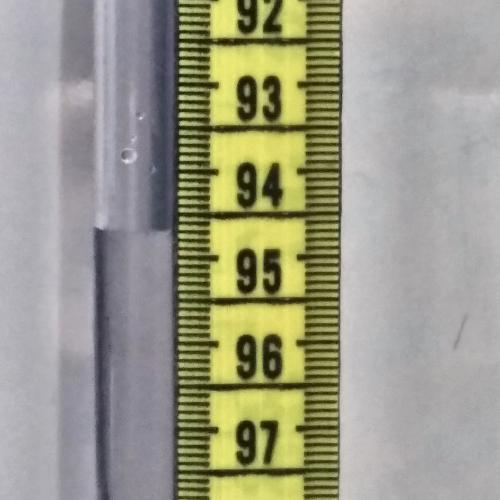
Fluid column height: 94.7 cm